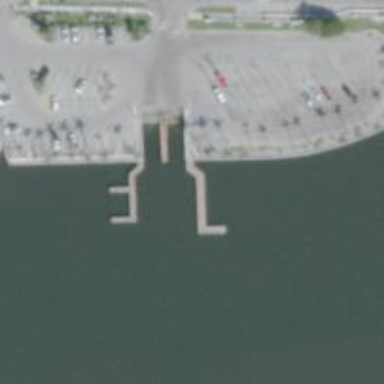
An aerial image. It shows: Slipway on leisure land.